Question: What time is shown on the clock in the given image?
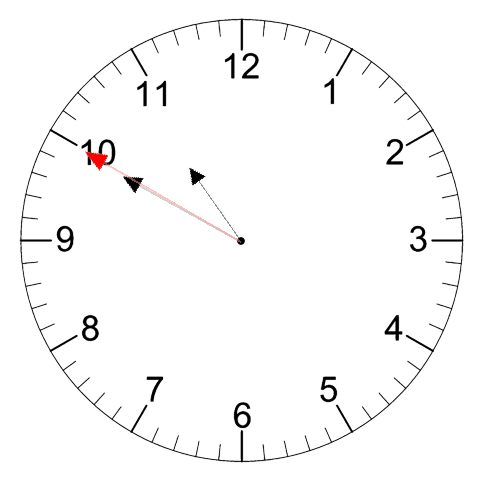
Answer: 10:49:50